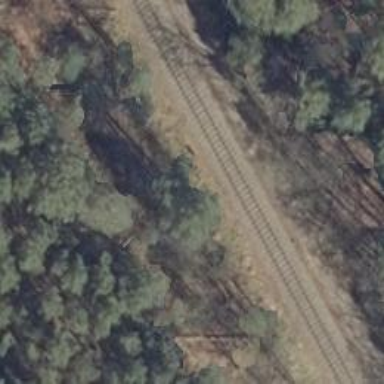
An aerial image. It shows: Railway signal.